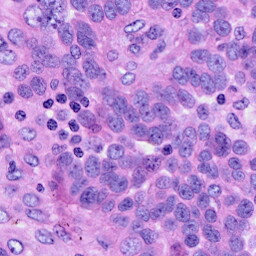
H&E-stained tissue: Ovarian